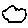
Label: cloud